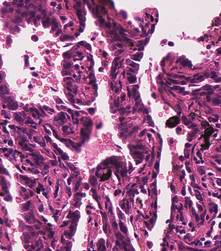
Tumor epithelial tissue: yes
Tumor-associated stroma tissue: yes
Normal tissue: no